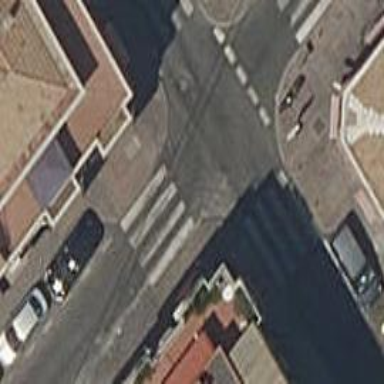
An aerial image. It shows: Marked crossing on the road.